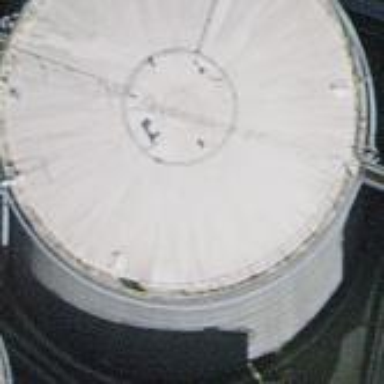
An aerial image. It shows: Building with storage tank.